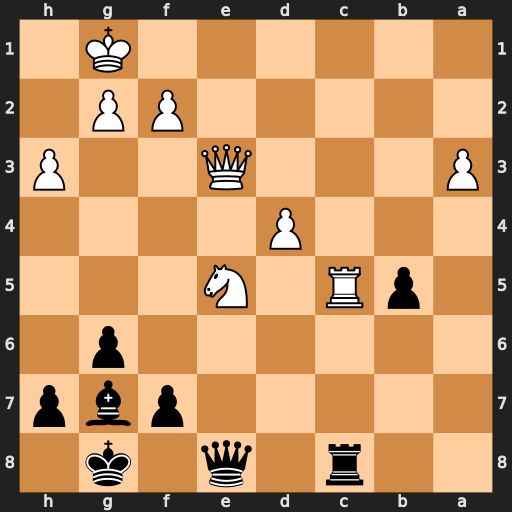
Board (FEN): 2r1q1k1/5pbp/6p1/1pR1N3/3P4/P3Q2P/5PP1/6K1
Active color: b
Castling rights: -
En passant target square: -
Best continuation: Rxc5 dxc5 Qxe5